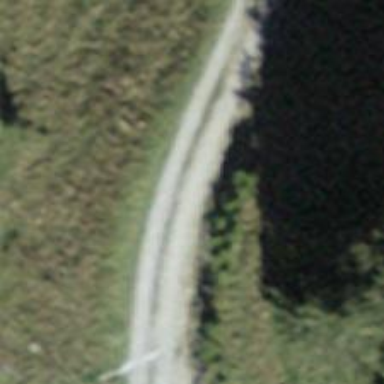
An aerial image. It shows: Track with grade2 tracktype.